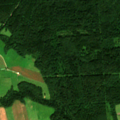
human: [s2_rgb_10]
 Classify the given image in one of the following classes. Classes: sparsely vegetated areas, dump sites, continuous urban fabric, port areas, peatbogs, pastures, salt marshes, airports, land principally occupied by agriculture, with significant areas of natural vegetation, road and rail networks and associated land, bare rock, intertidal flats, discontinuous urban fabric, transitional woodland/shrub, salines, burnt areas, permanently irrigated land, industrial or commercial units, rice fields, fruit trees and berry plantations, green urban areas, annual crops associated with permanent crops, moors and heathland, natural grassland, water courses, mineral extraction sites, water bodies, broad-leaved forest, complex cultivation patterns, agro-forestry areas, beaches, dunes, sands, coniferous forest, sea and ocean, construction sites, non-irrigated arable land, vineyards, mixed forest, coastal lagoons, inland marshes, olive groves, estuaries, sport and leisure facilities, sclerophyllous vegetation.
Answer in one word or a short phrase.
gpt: non-irrigated arable land, pastures, land principally occupied by agriculture, with significant areas of natural vegetation, broad-leaved forest, coniferous forest